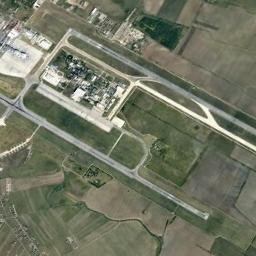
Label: airport